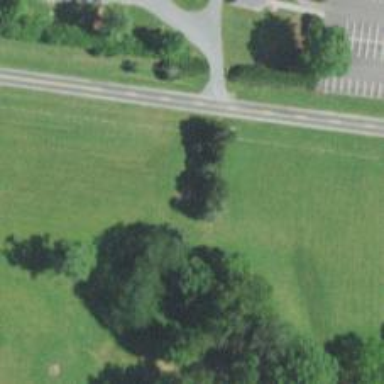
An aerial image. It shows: Disc golf tee area.